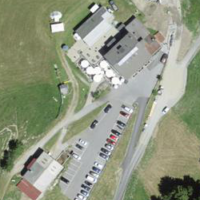
EUNIS habitat code: 24
Species observed at this site:
Calluna vulgaris